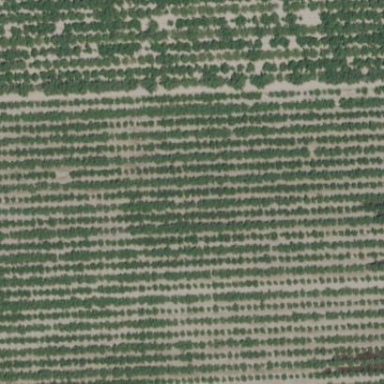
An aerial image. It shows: Orchard filled with almond trees.